Question: I'm working on app which uses GoogleMapV2 api. I will get my coordinates from Whatsapp. When I try to open the coordinates, list of apps are coming for opening Mapdata (Chrome, Google Maps, Firefox).

How can I show my App to be in that list which handles map data?
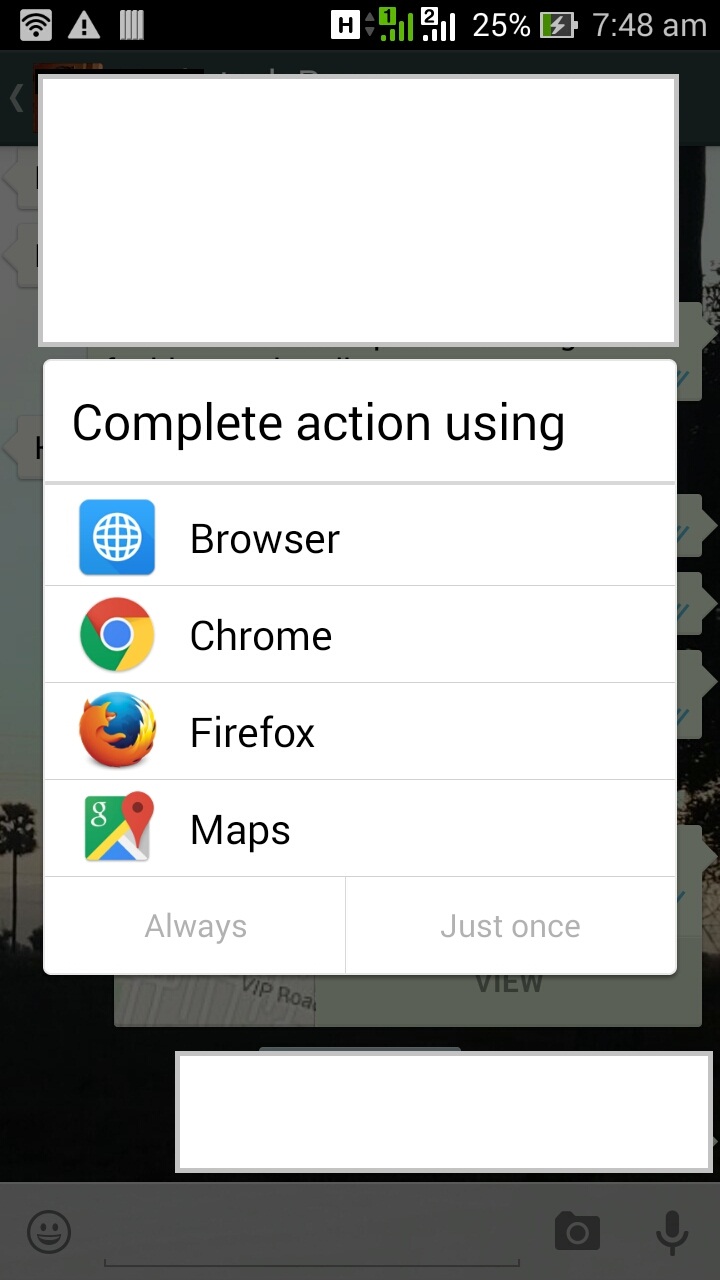
Answer: Try this intent filter in your manifest, within the activity tag
'''
<intent-filter>
<action android:name="android.intent.action.VIEW" />
<data android:scheme="geo" />
<category android:name="android.intent.category.DEFAULT" />
</intent-filter>
'''